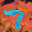
Label: 7